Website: bh-photo
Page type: payment
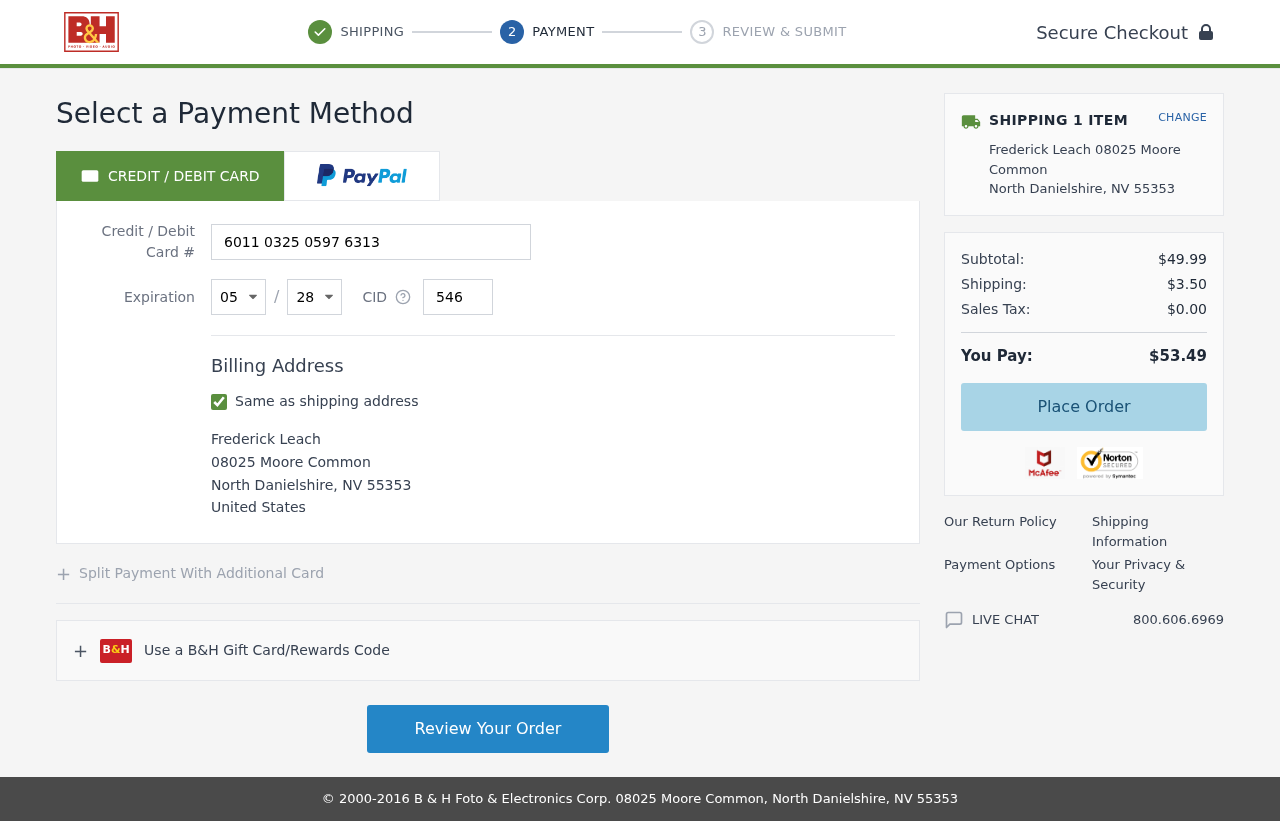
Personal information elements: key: PII_CARD_CVV
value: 546
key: PII_CARD_EXPIRY_MONTH
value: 05
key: PII_CARD_EXPIRY_YEAR
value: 28
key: PII_CARD_NUMBER
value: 6011 0325 0597 6313
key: PII_CITY
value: North Danielshire
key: PII_COUNTRY
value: United States
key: PII_FULLNAME
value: Frederick Leach
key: PII_POSTCODE
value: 55353
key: PII_STATE_ABBR
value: NV
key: PII_STREET
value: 08025 Moore Common
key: PII_FULLNAME2
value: Frederick Leach
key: PII_GIFT_LASTNAME
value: Moore
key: PII_CITY2
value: North Danielshire
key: PII_STATE_ABBR2
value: NV
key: PII_POSTCODE_FULL
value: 55353
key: PII_POSTCODE_NUMERIC
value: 55353
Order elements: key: ORDER_NUM_ITEMS
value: SHIPPING 1 ITEM
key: ORDER_SUBTOTAL
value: $49.99
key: ORDER_SHIPPING_COST
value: $3.50
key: ORDER_TAX
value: $0.00
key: ORDER_TOTAL
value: $53.49